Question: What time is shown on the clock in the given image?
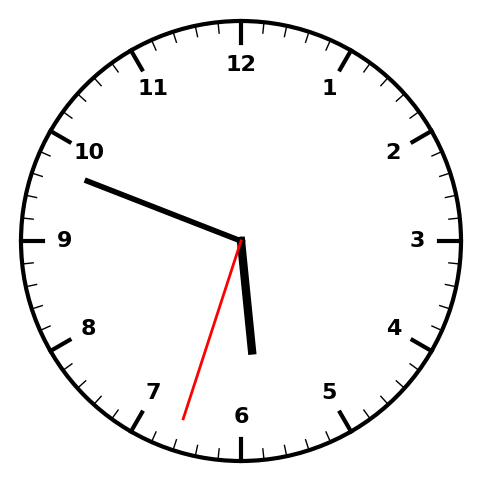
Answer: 05:48:33